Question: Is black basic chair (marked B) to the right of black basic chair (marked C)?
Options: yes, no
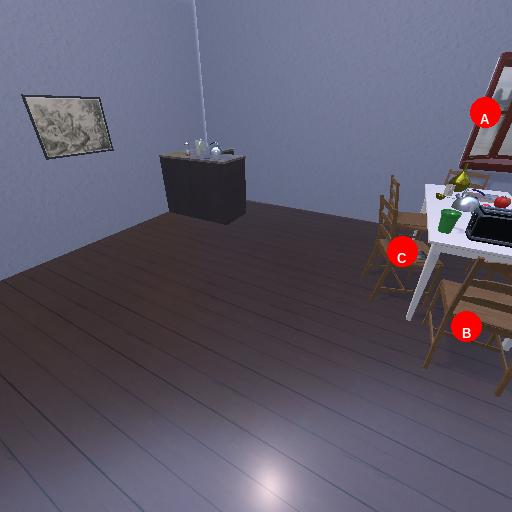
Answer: yes